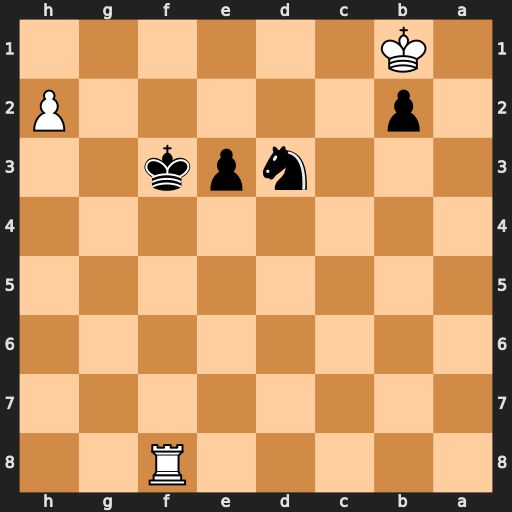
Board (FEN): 5R2/8/8/8/8/3npk2/1p5P/1K6
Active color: b
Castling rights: -
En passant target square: -
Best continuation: Ke4 Rf1 e2